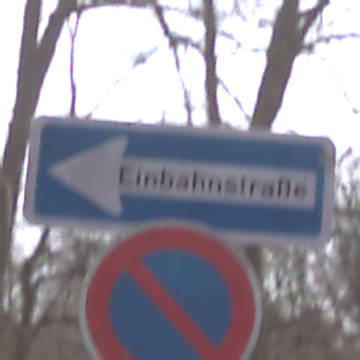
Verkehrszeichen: EinbahnstrasseLinksweisend
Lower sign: EingeschraenktesHalteverbot
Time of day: MorningAfternoon
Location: Outdoor (Nature)
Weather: Overcast
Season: Autumn
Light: Natural